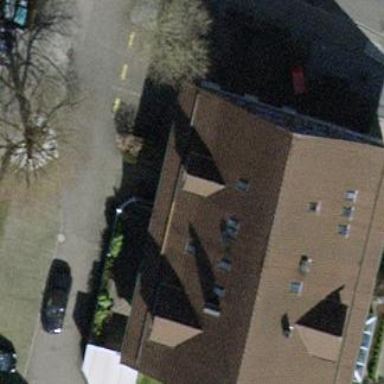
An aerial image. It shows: Semidetached house.